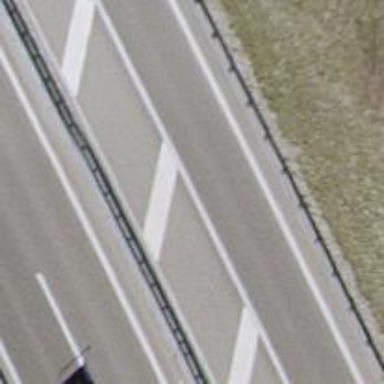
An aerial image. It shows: Asphalt motorway categorized as trunk road.